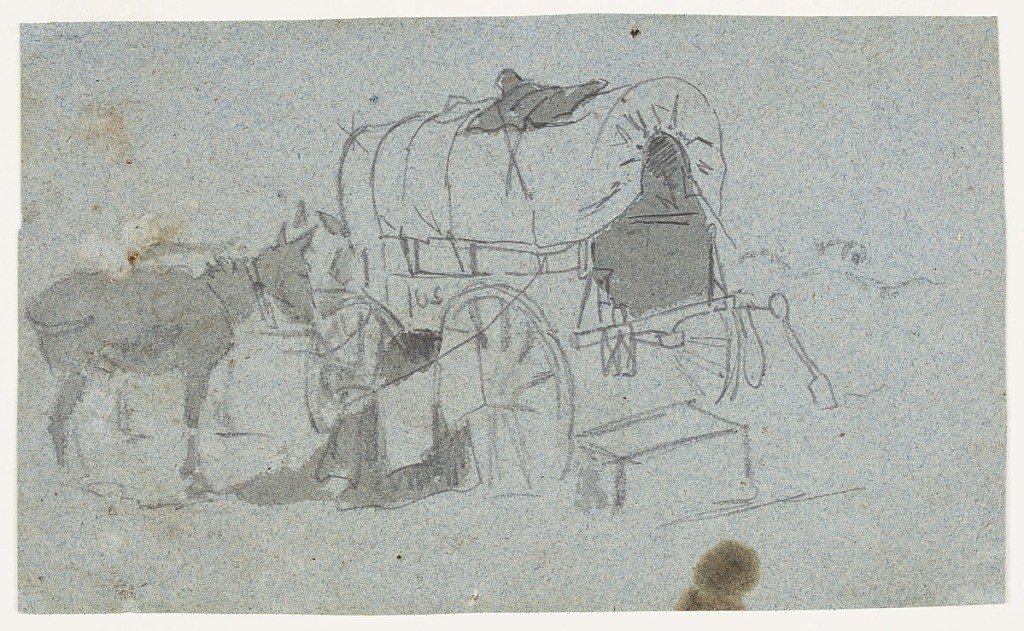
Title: Army Wagon and Mule
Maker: Winslow Homer, American, 1836–1910
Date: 1863–64
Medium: Graphite, brush and gray wash on blue-green paper
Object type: Drawing
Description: Horizontal view of a halted army wagon to which a mule is tethered.